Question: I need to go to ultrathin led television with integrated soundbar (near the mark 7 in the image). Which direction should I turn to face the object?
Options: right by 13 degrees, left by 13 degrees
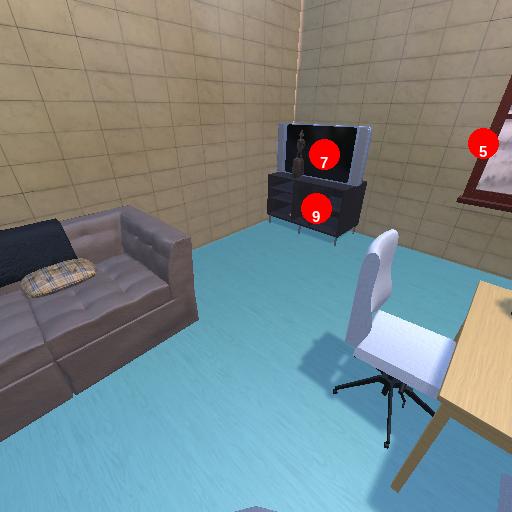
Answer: right by 13 degrees